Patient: sex M, age 59
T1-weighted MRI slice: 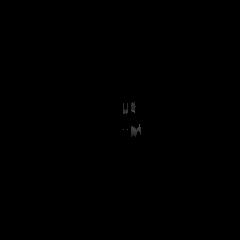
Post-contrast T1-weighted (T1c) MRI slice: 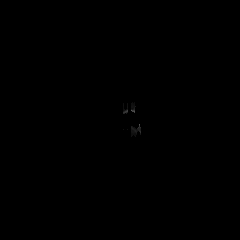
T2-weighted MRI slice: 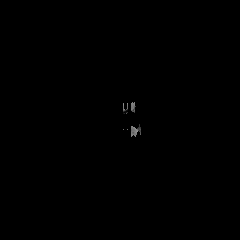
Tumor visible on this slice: no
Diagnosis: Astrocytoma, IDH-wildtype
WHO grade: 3